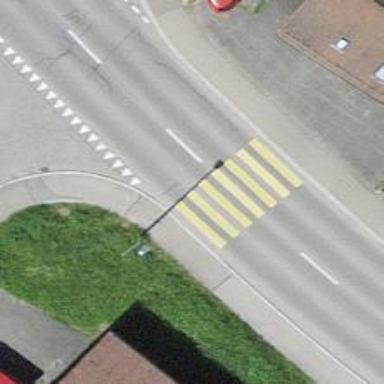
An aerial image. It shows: Marked crossing with visible markings.